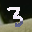
Label: 3